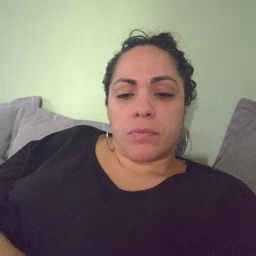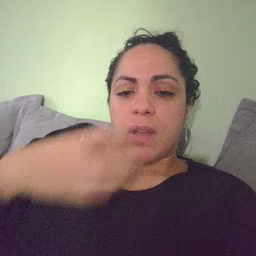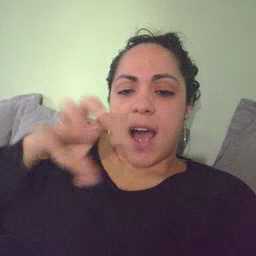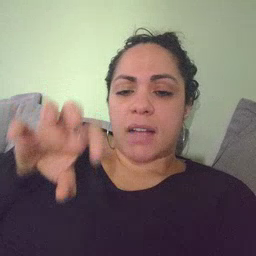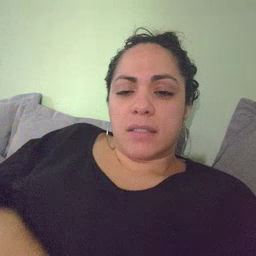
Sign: hot